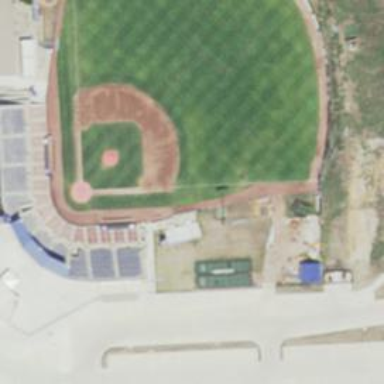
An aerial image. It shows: Baseball stadium.